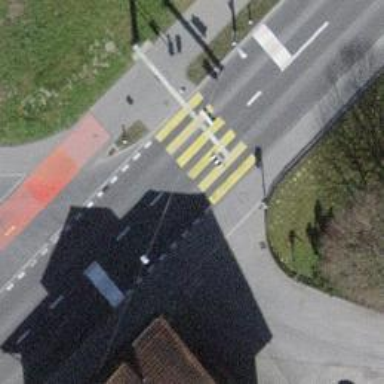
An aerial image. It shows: Crossing with traffic signals and zebra markings.